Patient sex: M
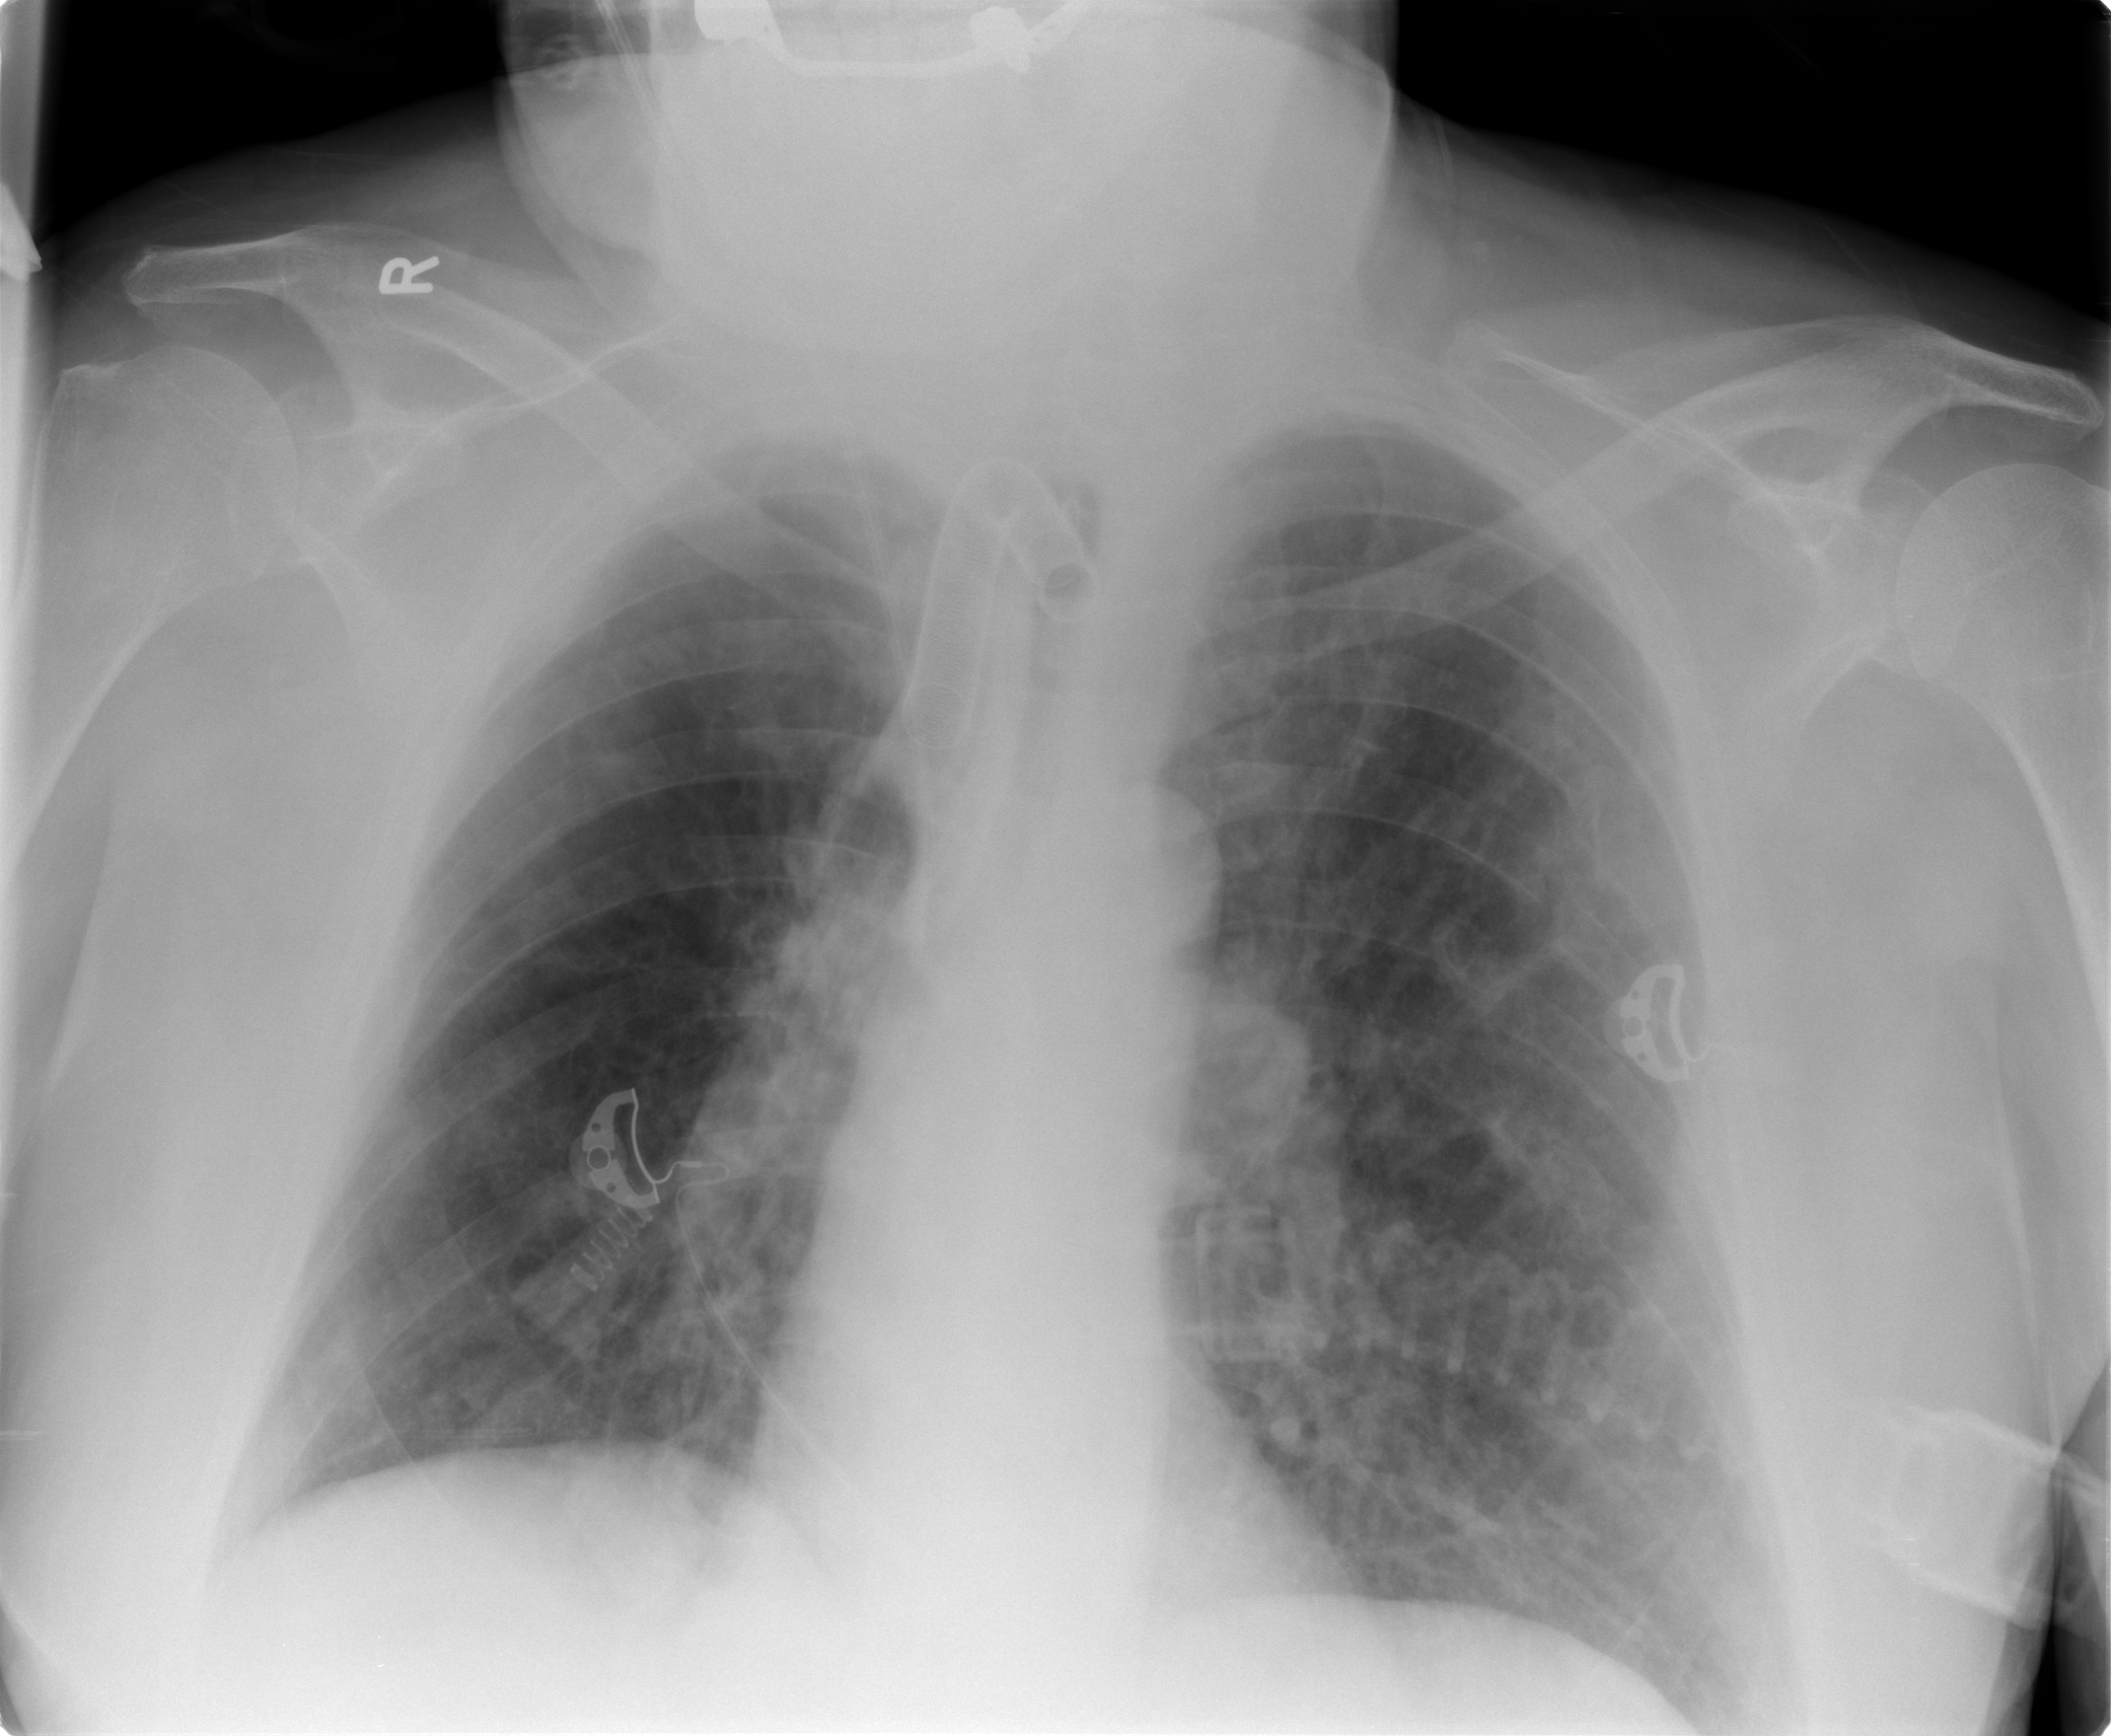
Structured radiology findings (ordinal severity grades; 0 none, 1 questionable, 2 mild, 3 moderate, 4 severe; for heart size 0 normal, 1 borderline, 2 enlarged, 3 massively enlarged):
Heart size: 0
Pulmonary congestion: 2
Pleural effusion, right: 0
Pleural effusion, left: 0
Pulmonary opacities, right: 0
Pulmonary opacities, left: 2
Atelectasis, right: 2
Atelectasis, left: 2